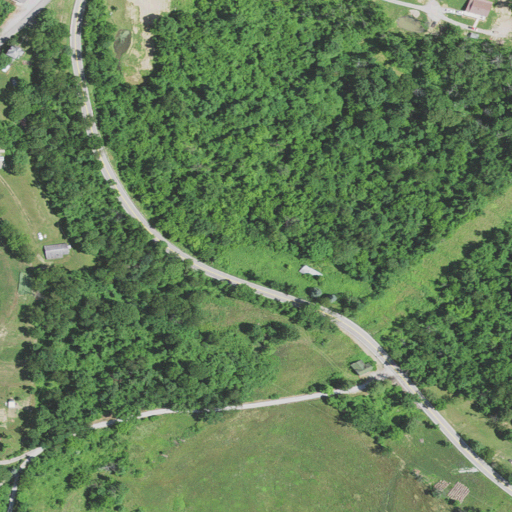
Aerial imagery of ridge(s) in West Virginia named Roberts Ridge containing mixed forest, deciduous forest, open development, pasture, grassland, low intensity development, medium intensity development, and high intensity development